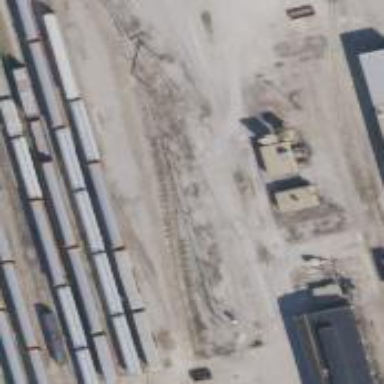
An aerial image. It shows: Railway yard in service.